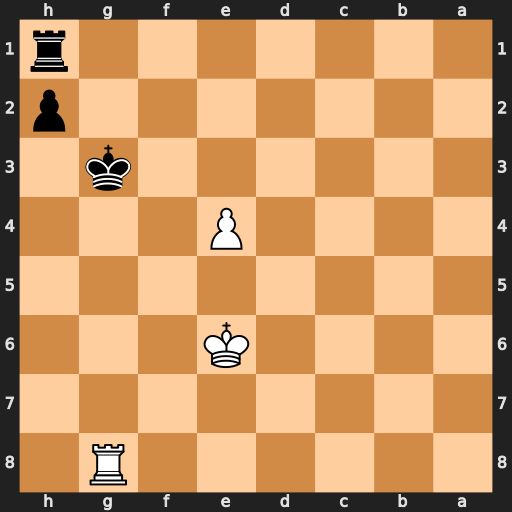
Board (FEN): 6R1/8/4K3/8/4P3/6k1/7p/7r
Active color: b
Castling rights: -
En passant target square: -
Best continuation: Kf4 Rf8+ Kxe4